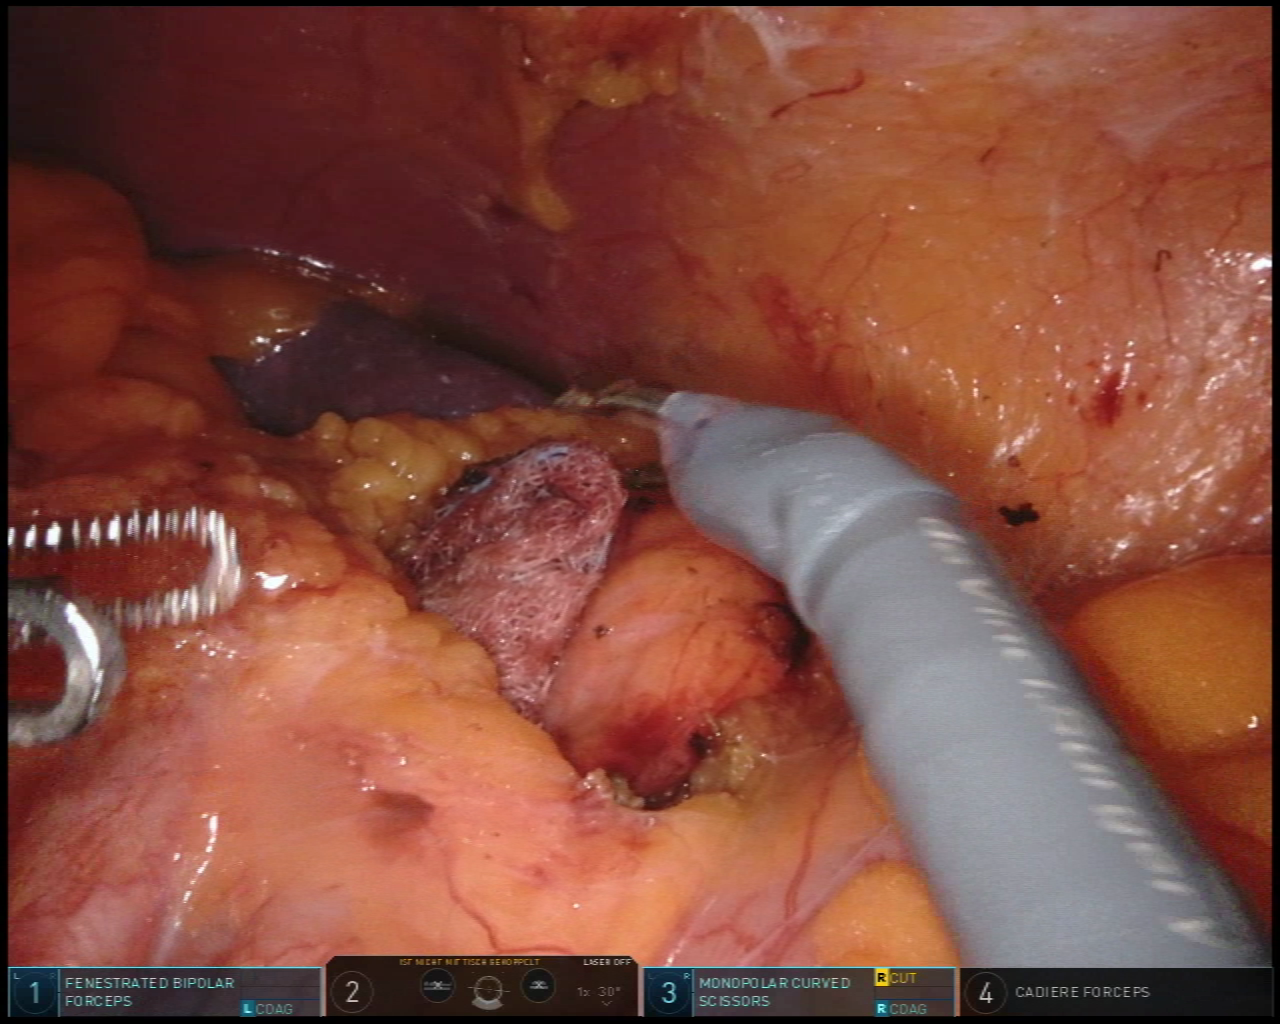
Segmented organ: spleen
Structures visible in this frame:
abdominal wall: yes
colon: yes
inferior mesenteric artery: no
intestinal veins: no
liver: no
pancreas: no
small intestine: no
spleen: yes
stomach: no
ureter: no
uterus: no
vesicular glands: no